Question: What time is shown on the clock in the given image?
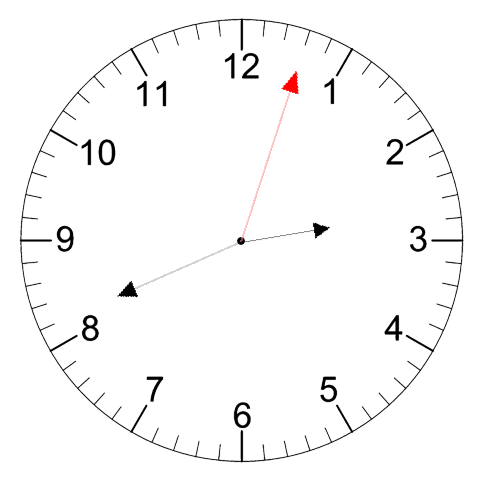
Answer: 02:41:03